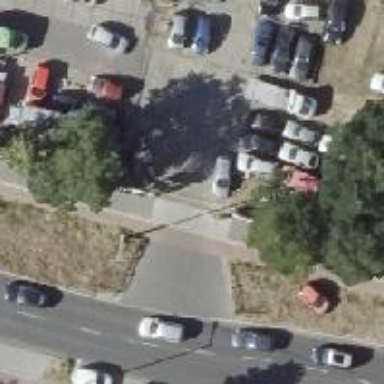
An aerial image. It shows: Shop that sells cars.